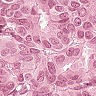
Metastatic tissue present: yes